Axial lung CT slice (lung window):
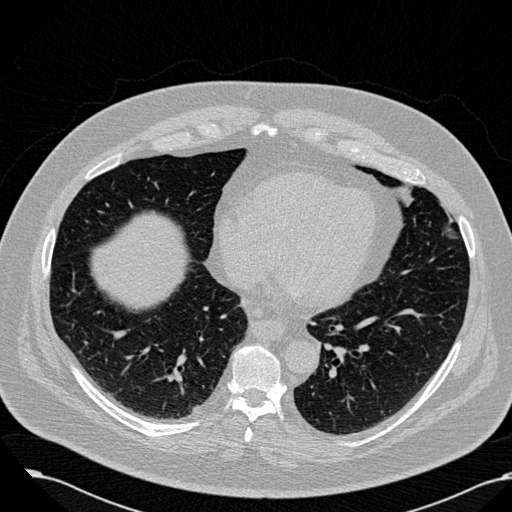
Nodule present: no